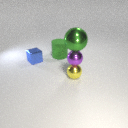
large green rubber cylinder behind small yellow metal sphere